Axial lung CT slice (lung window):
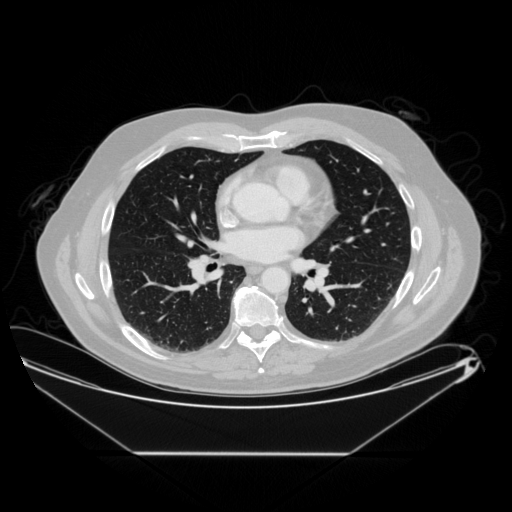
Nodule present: no